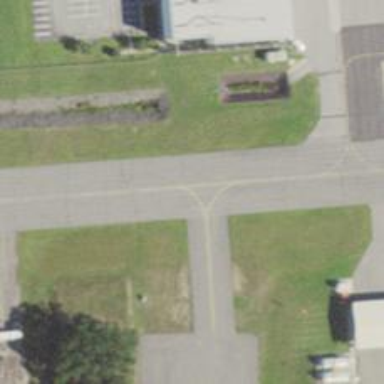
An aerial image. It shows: View of taxiway at the airport.